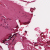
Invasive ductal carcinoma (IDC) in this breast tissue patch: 0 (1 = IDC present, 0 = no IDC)